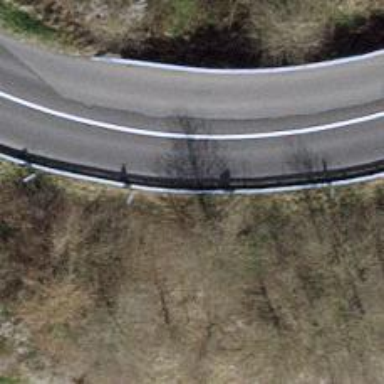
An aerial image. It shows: Guard rail.